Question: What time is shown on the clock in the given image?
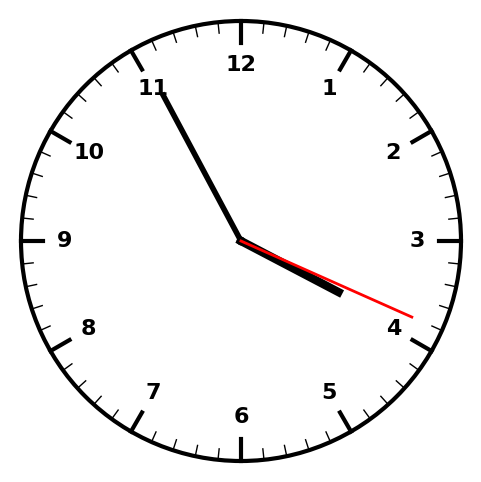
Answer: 03:55:19